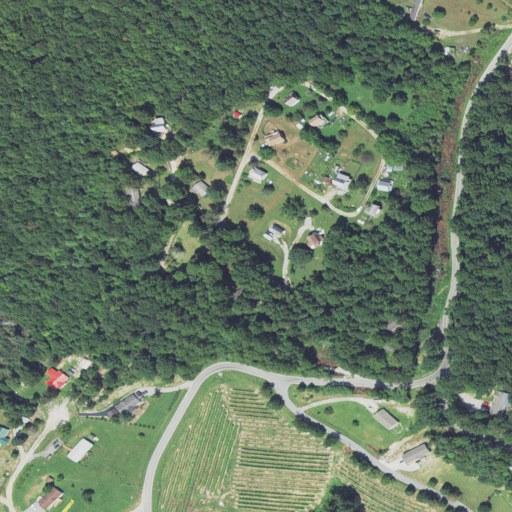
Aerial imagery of mountain in North Carolina named Livert Mountain containing open development, deciduous forest, pasture, mixed forest, low intensity development, and medium intensity development